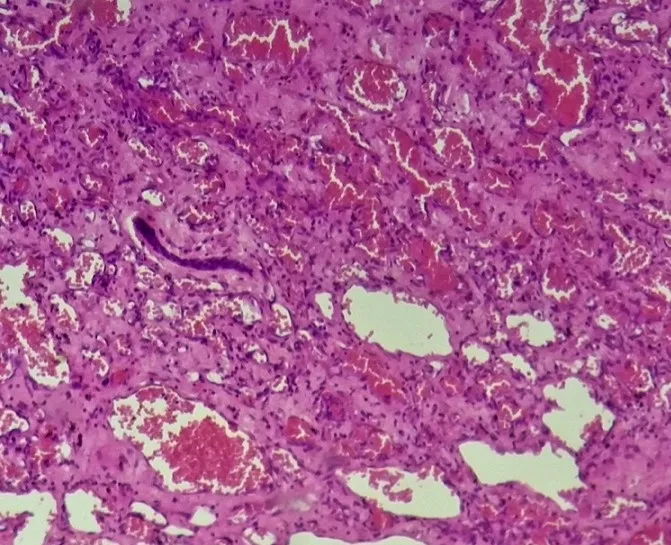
Microphotography showing the angiosarcomatous proliferation made of endothelial cells.
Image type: pathology (h&e)